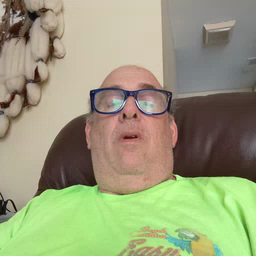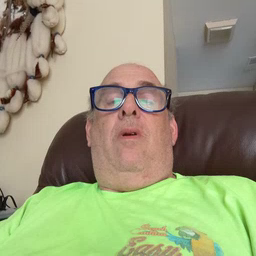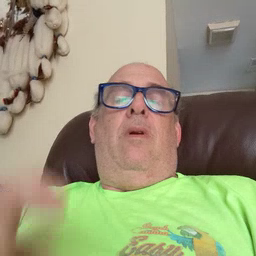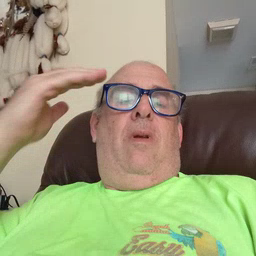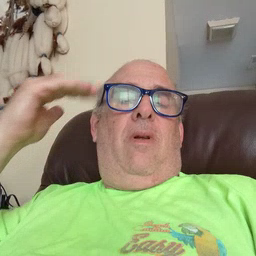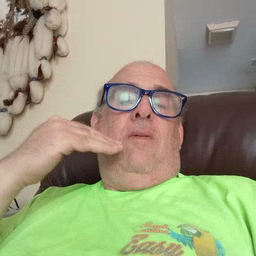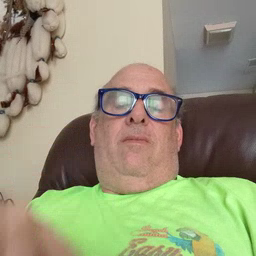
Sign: head